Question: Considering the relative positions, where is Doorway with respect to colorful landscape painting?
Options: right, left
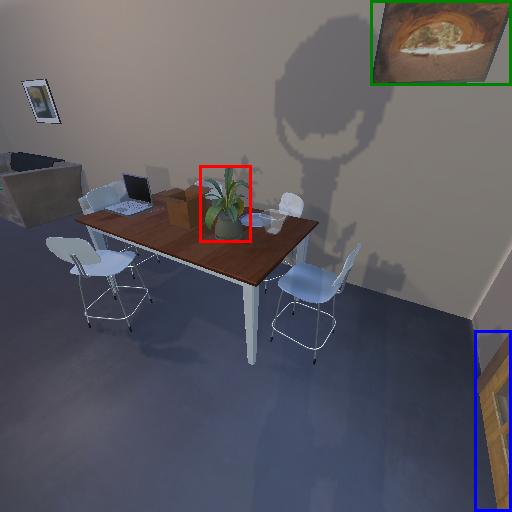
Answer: right